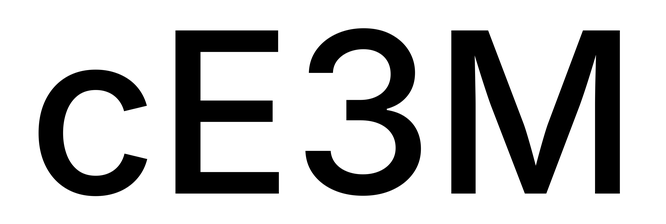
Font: Inter_Medium